Aerial crown-view tile of a tropical tree (Barro Colorado Island, Panama), acquired 20250818:
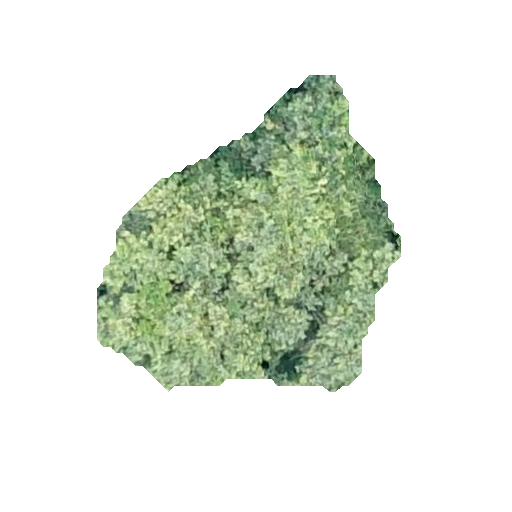
Species: Luehea seemannii
GBIF accepted scientific name: Luehea seemannii
Crown area: 91.783 m²